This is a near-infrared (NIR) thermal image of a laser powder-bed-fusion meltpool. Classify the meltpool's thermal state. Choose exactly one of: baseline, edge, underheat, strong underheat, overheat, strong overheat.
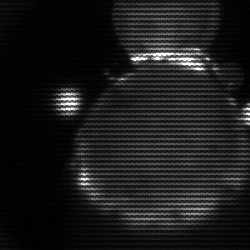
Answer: edge